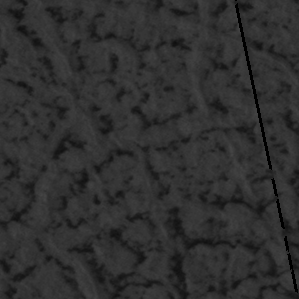
Label: frost